Question: I'm relatively new to Android development, so bear with me. I'm creating an app that features many calculations and formulas for weather, distance, speed, etc. Anyway, I'm looking to create the main menu with rows of buttons similar to how the iPhone does it, i.e. you press one button row and it takes you to the next page of a rows of buttons.
Sort of like:

Is this done using layouts and controls or a menu?
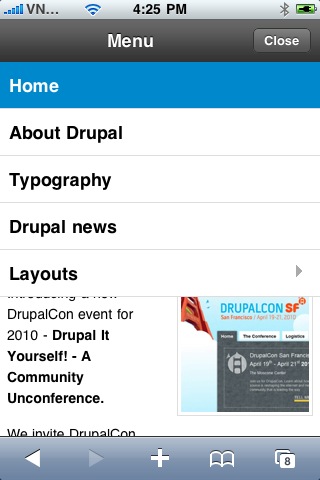
Answer: Your best bet would be to use a list view. I did this where you would have a list of items, similar to your home, About Drupal, Typography, etc., and then when the user clicked on one of those buttons, you would be taken to a detail page, or in Android's case, another 'Activity'. Here is a great tutorial that will show you how to implement the list view:
<URL>
Hope this helps.